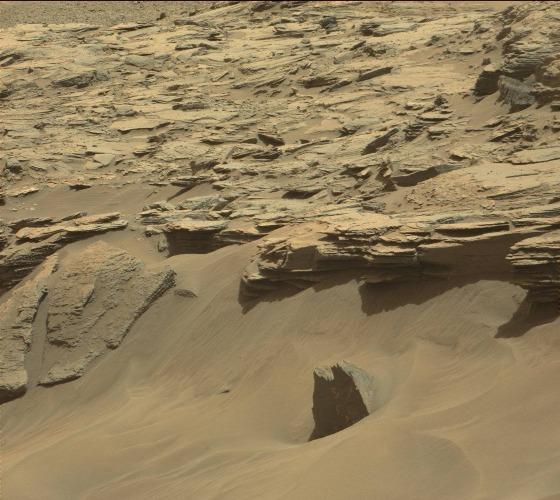
Terrain classes present: Bedrock, Gravel / Sand / Soil, Rock, Shadow